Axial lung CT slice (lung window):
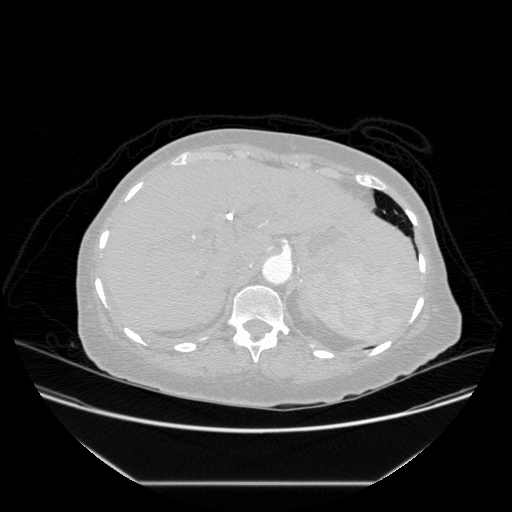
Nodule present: no